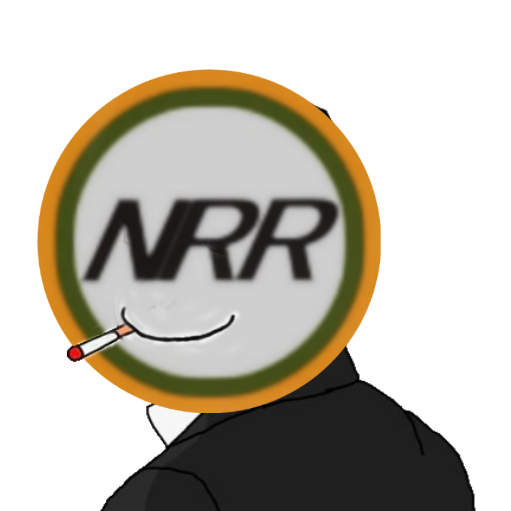
Label: 5_Oomer